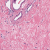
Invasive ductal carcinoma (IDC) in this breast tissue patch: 0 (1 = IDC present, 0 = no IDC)